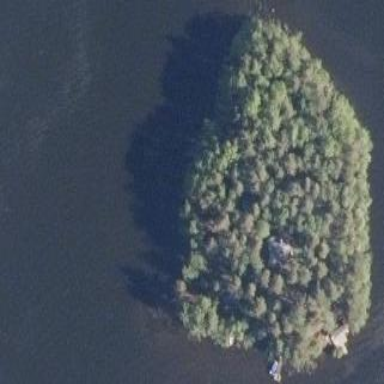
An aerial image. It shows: Islet covered with woodland.